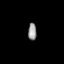
Tissue: prostate
Cell type: T cells
Senescence score: 0.7367
Nuclear area (px): 142
Mean DAPI intensity: 152.282